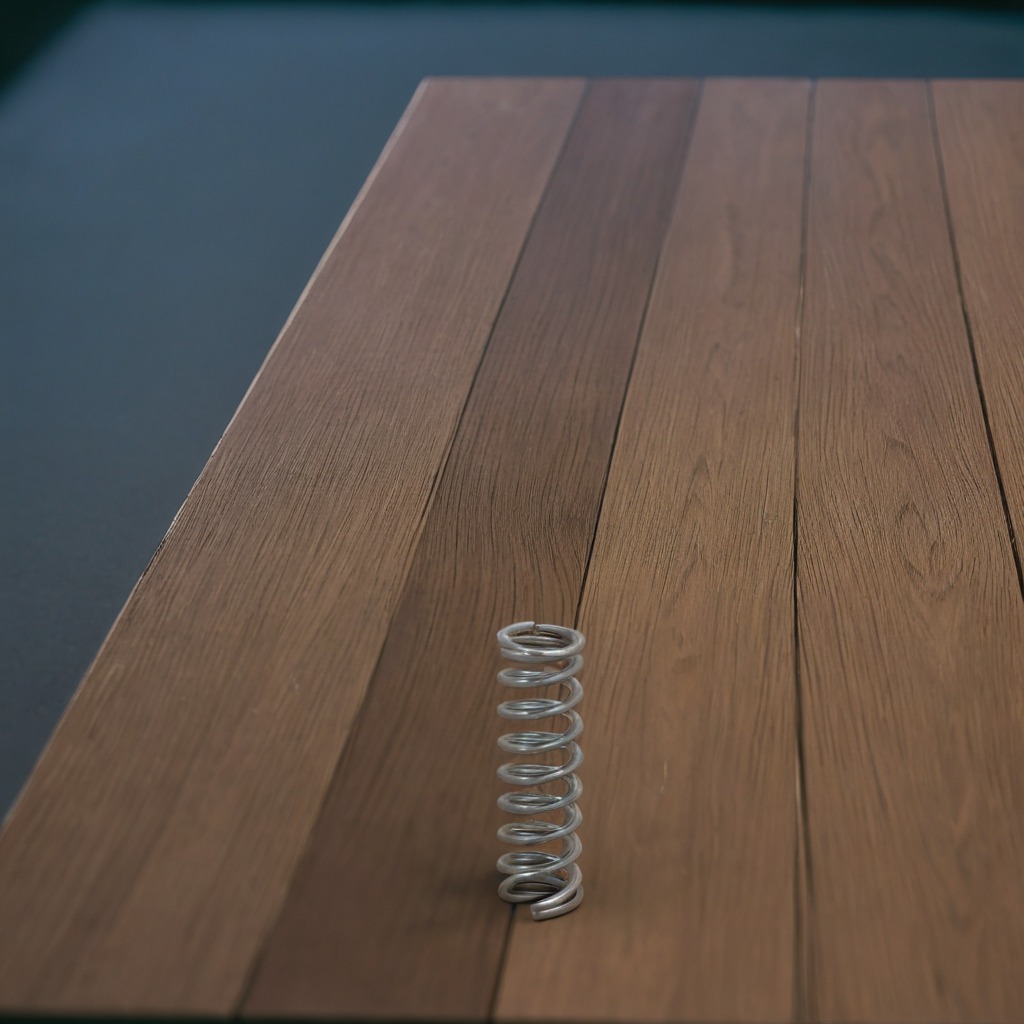
A coiled metal spring is lying on the old table.